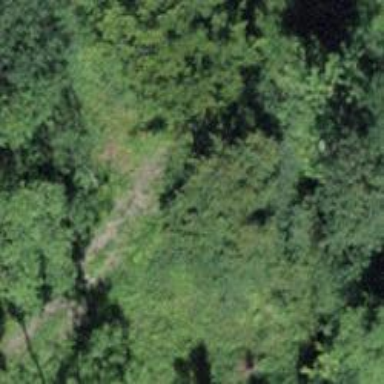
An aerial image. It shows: Unpaved track road.